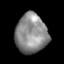
Tissue: lung
Cell type: Epithelial cells
Senescence score: 0.1613
Nuclear area (px): 1232
Mean DAPI intensity: 138.979